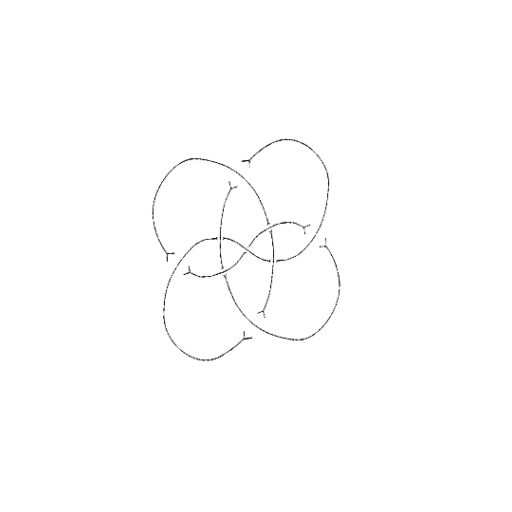
Crossing number: 9